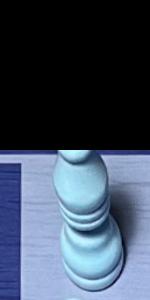
Label: Bishop_White